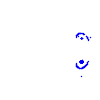
Particle: electron